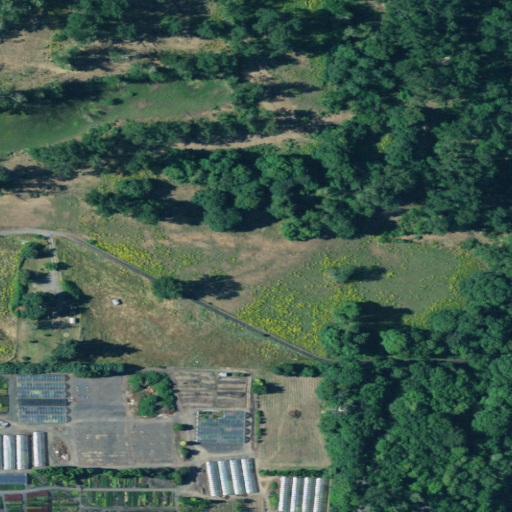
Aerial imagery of island in Oregon named Maple Island (historical) containing pasture, woody wetlands, grassland, herbaceous wetlands, low intensity development, evergreen forest, shrub, medium intensity development, and cultivated crops